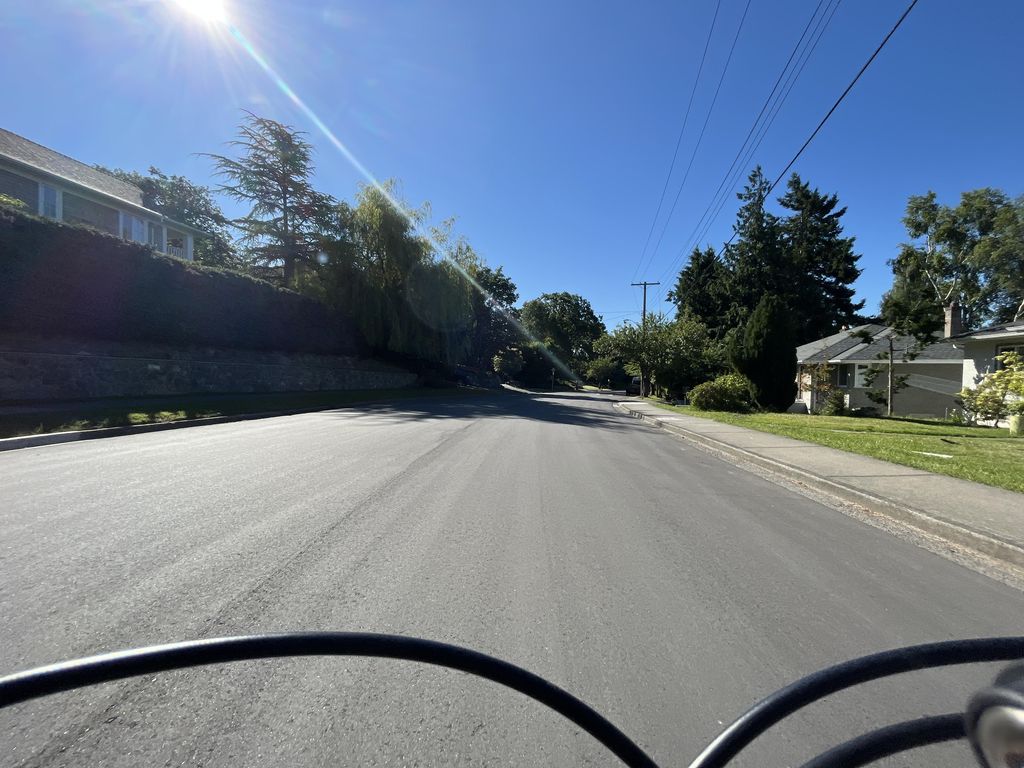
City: victoria